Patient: sex M, age 69
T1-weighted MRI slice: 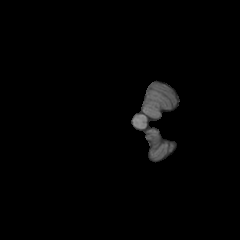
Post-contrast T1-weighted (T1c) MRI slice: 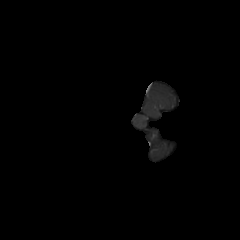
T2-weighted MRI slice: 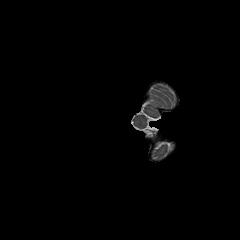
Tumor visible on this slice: no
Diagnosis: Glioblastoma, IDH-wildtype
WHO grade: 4